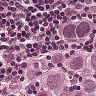
Metastatic tissue present: yes